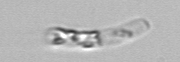
Label: Guinardia_striata